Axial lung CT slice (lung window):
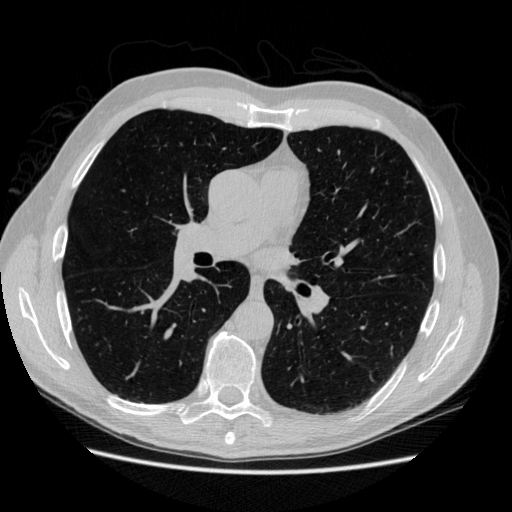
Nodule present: no